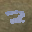
Label: 2